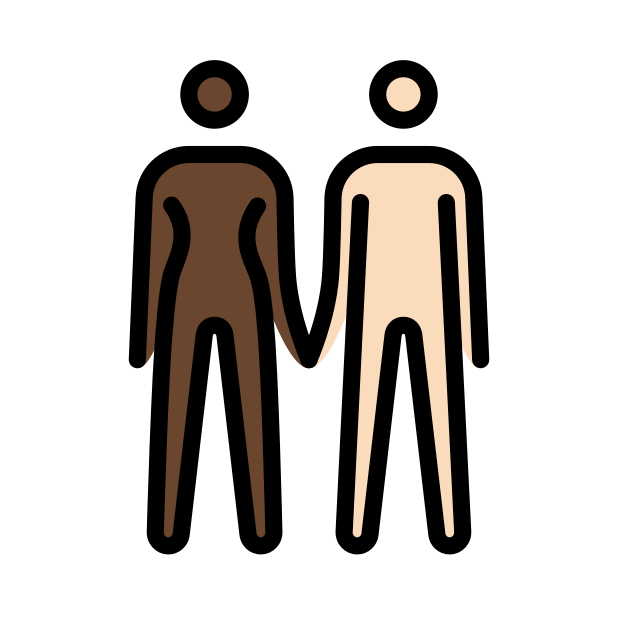
woman and man holding hands: dark skin tone, light skin tone